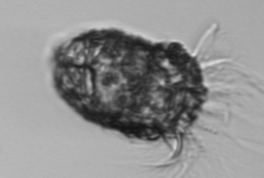
Label: Stenosemella_pacifica